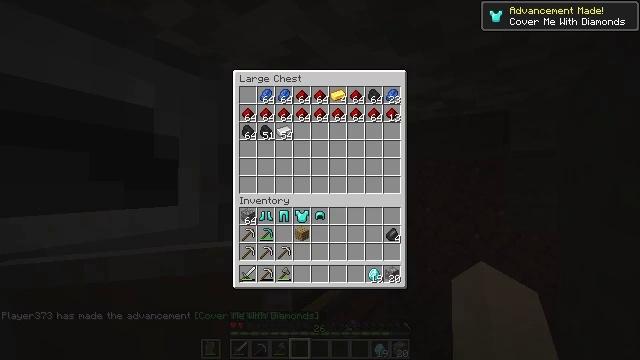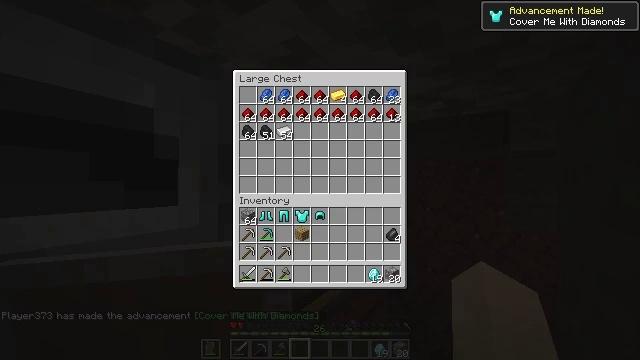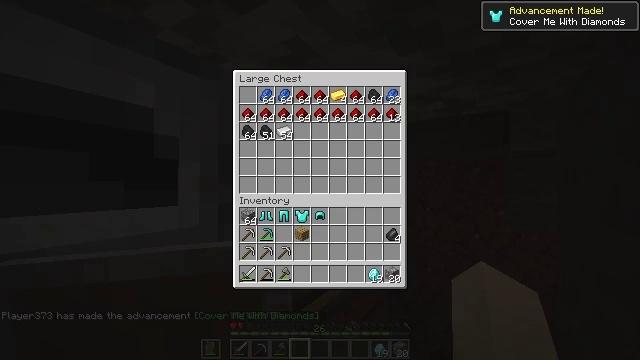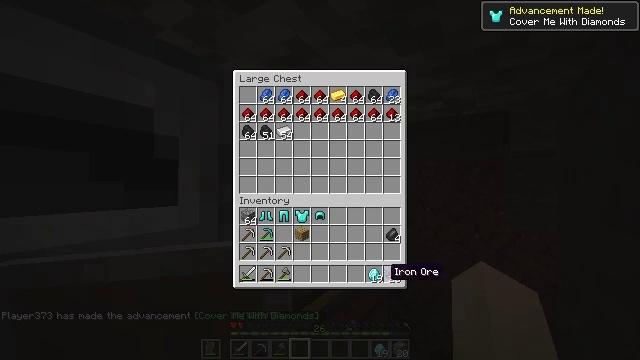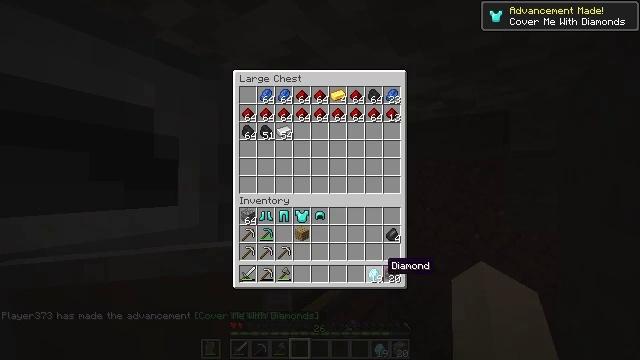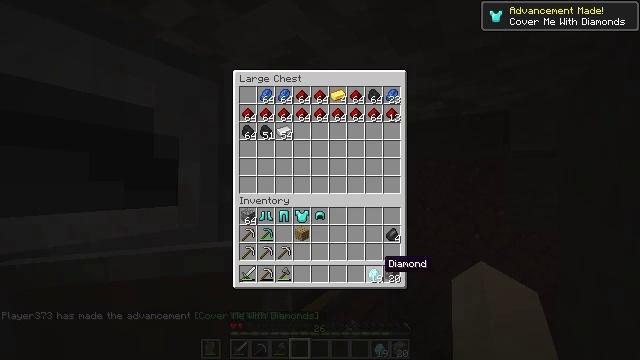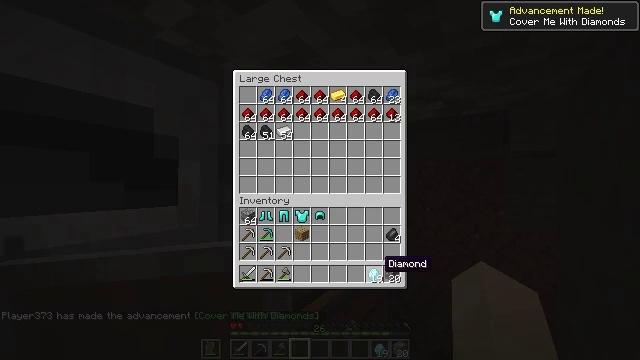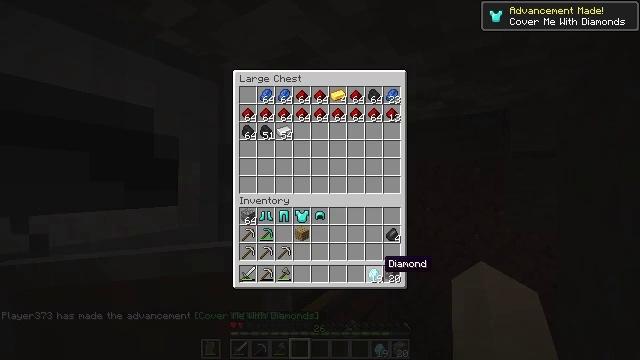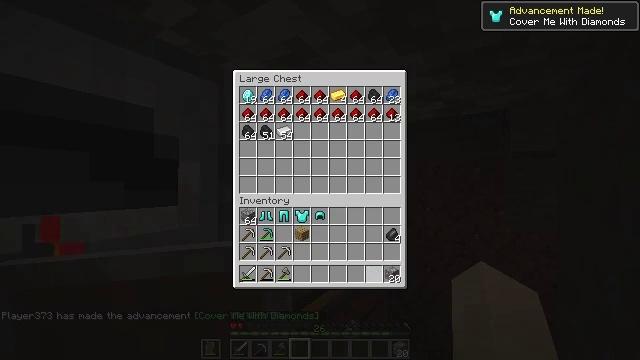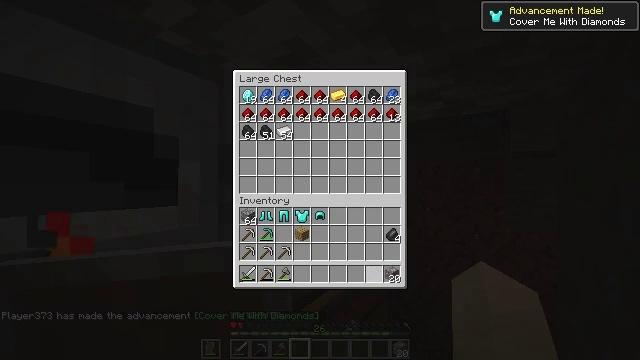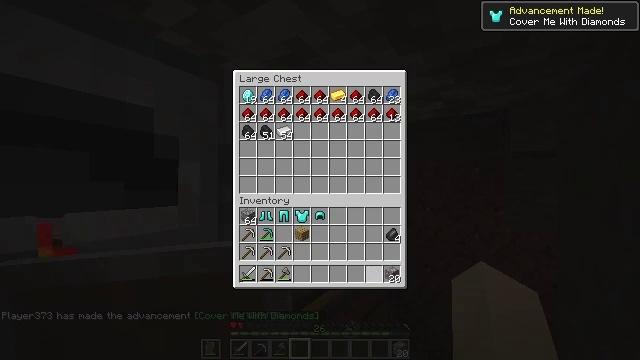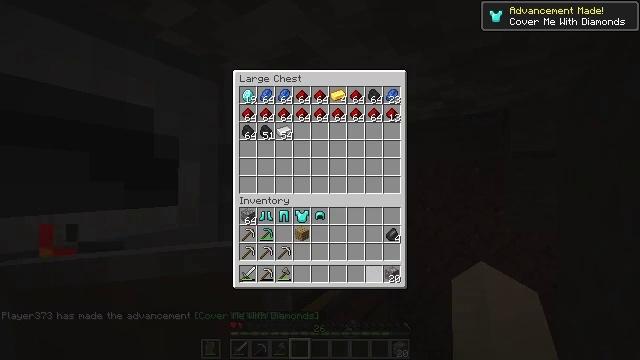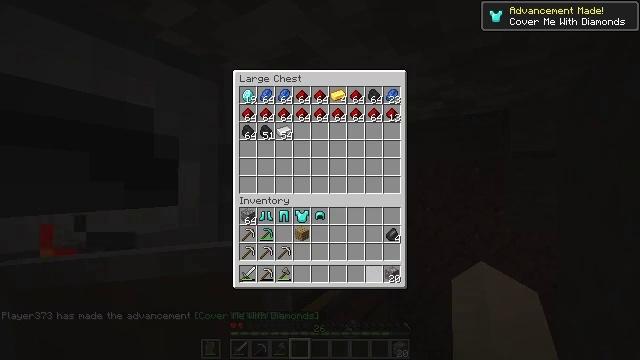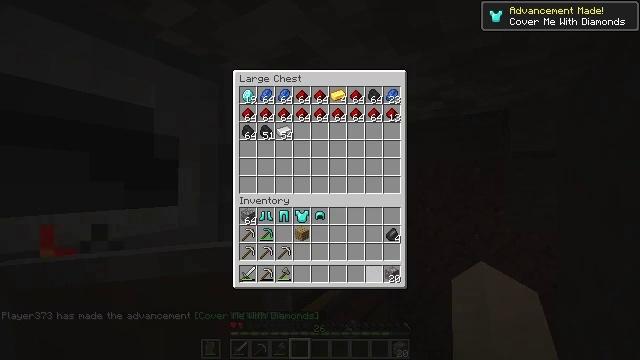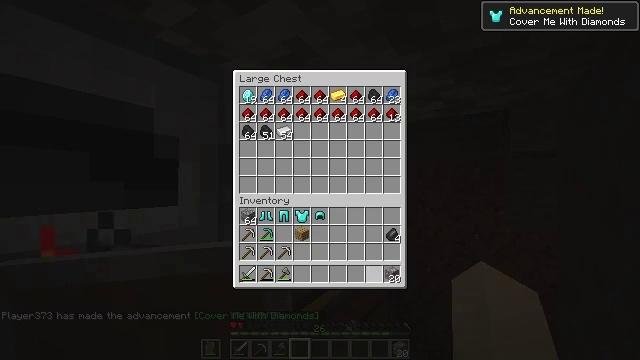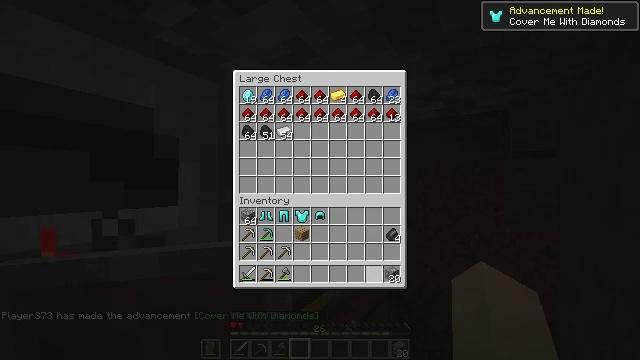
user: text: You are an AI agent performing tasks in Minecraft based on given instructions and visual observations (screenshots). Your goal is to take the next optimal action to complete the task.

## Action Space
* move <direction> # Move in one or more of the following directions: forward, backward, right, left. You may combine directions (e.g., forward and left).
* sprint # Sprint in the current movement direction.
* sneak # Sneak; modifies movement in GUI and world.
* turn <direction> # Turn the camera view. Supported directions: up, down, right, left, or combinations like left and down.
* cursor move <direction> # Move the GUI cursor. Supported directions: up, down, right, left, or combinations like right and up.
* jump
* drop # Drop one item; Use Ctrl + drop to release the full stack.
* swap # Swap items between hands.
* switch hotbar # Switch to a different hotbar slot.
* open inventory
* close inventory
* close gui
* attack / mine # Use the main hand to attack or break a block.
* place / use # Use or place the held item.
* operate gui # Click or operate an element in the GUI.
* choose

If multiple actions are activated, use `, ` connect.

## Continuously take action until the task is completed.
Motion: motion action
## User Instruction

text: Craft a cobblestone wall.
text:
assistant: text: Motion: turn left and down
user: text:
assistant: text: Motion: turn left
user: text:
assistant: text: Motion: sneak, turn left and up
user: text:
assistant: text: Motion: sneak
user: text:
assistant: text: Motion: sneak
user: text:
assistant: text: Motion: sneak
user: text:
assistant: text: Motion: sneak
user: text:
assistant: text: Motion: sneak, attack / mine
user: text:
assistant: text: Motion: sneak, attack / mine
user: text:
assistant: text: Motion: sneak, attack / mine
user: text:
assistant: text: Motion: sneak, attack / mine
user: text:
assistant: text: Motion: sneak
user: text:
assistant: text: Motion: sneak
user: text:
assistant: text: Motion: sneak
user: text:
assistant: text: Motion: sneak
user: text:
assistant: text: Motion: sneak
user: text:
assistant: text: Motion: sneak, turn up
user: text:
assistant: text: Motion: sneak, turn up
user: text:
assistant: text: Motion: no_op
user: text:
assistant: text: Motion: no_op
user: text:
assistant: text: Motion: no_op
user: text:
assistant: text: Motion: no_op
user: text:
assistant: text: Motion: no_op
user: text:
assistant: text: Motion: no_op
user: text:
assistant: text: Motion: no_op
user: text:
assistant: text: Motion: no_op
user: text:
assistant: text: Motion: no_op
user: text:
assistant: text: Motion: no_op
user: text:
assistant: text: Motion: no_op
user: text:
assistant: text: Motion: no_op